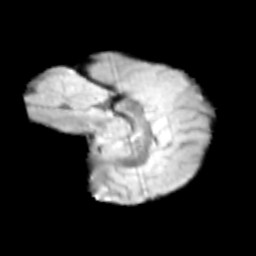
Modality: T2w
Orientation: sagittal
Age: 10
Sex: male
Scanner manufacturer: siemens
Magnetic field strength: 3 T
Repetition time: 3.8 s
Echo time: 0.07 s